Interaction volume radius: 10 \u00c5
Interaction volume height: 10 \u00c5
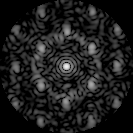
Disorder parameter: 0.5579